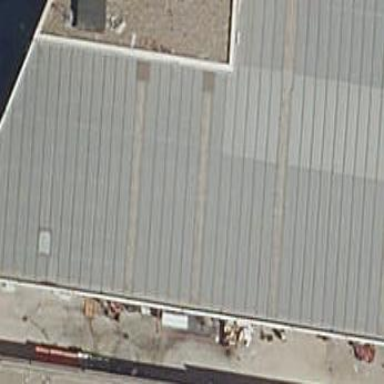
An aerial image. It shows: Commercial building.